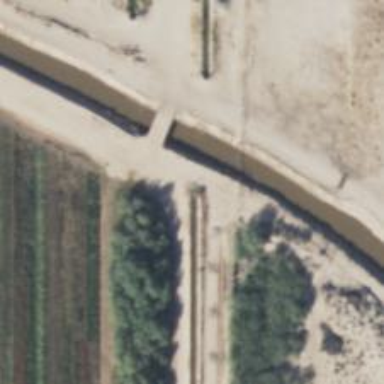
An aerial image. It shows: Canal.